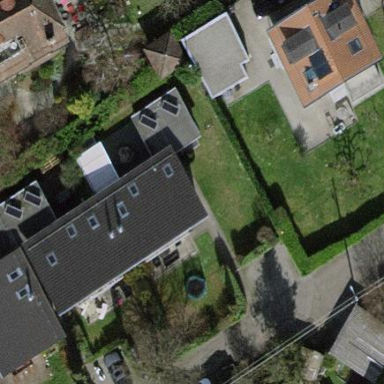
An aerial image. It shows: Garden surrounded by fence.